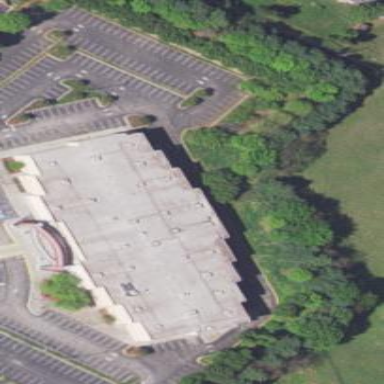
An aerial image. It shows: Cinema building.